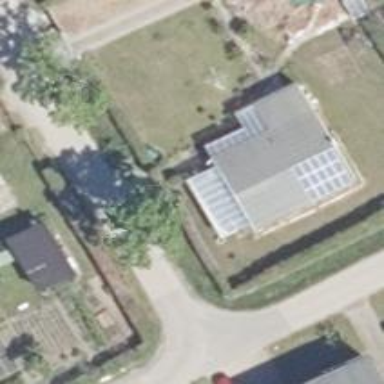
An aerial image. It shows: Simple house.